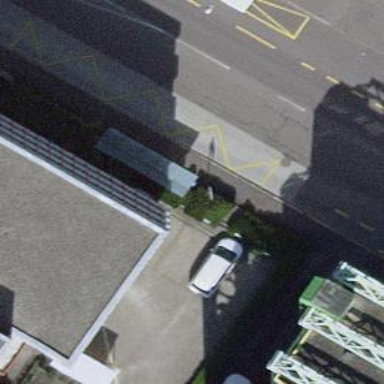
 serving as platform for public transportation."